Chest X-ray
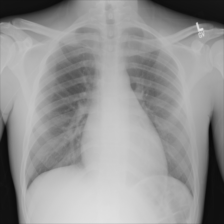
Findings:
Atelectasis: negative
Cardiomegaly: negative
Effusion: negative
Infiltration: negative
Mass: negative
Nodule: negative
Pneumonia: negative
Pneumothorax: negative
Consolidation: negative
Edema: negative
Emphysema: negative
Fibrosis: negative
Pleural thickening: negative
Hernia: negative